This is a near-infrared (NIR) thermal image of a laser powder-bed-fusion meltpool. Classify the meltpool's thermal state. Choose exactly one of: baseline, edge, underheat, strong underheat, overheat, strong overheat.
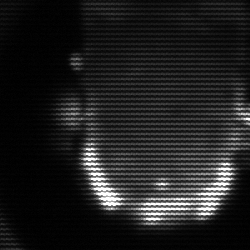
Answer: baseline